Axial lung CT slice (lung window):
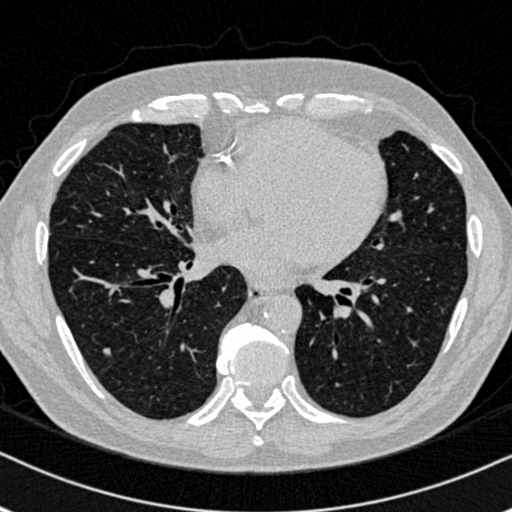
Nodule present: yes
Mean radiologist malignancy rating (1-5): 3